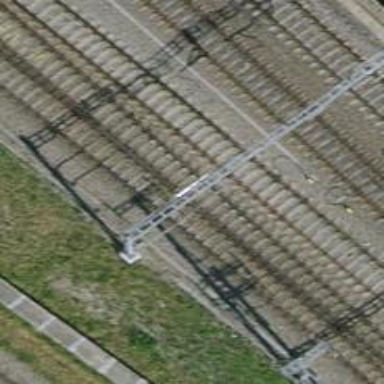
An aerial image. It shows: Railway with electrified contact lines.